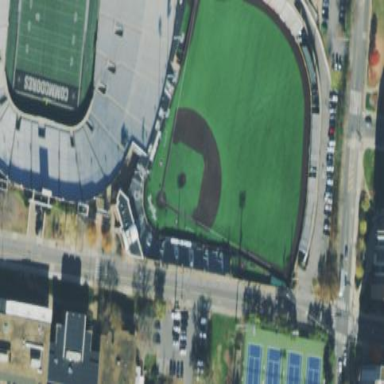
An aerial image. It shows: Baseball pitch with artificial turf.